Question: I'm writing newbie Qt5(.4.0) code on OSX Mavericks. Here's my self-contained test case:
'''
#include <QApplication>
#include <QMainWindow>
#include <QtGui>
#include <QMenuBar>
#include <QGridLayout>
#include <QPushButton>
int
main( int argc, char *argv[] ) {
QApplication app( argc, argv );
QMainWindow* mw = new QMainWindow();
mw->menuBar()->setNativeMenuBar( false );
QMenu* fileMenu = mw->menuBar()->addMenu( "&File" );
QMenu* optionsMenu = mw->menuBar()->addMenu( "&Options" );
QWidget* menuCorner = new QWidget( mw->menuBar() );
QGridLayout* cornerLayout = new QGridLayout();
QPushButton* newWindowButton = new QPushButton( "New Window" );
cornerLayout->addWidget( newWindowButton, 1, 0 );
menuCorner->setLayout( cornerLayout );
mw->menuBar()->setCornerWidget( menuCorner );
mw->show();
return app.exec();
}
'''
The "New Window" pushbutton shows up at the right side of the menubar, as intended, however the bottom half of the "New Window" pushbutton is clipped, and thus hidden, by the bottom separator line for the menubar:

How can I make the new corner-widget pushbutton appear fully in the menubar without getting clipped?
Thanks
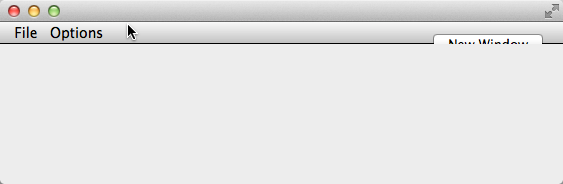
Answer: OSX menu bars must have a fixed height and your button doesn't fit there. Try to remove layout margins:
'''
cornerLayout->setContentsMargins(0, 0, 0, 0);
'''
And / or make the button smaller:
'''
newWindowButton->setMaximumHeight(30);
'''
Also, adjust margin to what best fits your needs:
'''
menuCorner->setStyleSheet("margin-top: 2");
'''
This is how it looks for me: